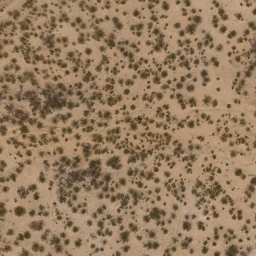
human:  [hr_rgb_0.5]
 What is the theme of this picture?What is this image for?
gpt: chaparral